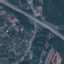
Label: Highway